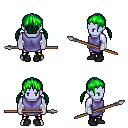
a pixel art fantasy rpg character, male body template, dark elf, purple skin, chain tabard jacket, gold greaves, green twin-tailed hairstyle, white cloth bandages, black shoes, spear, four views (front, back, left, right), 2x2 character sprite sheet, small pixel art, hard edges, no anti-aliasing